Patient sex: F
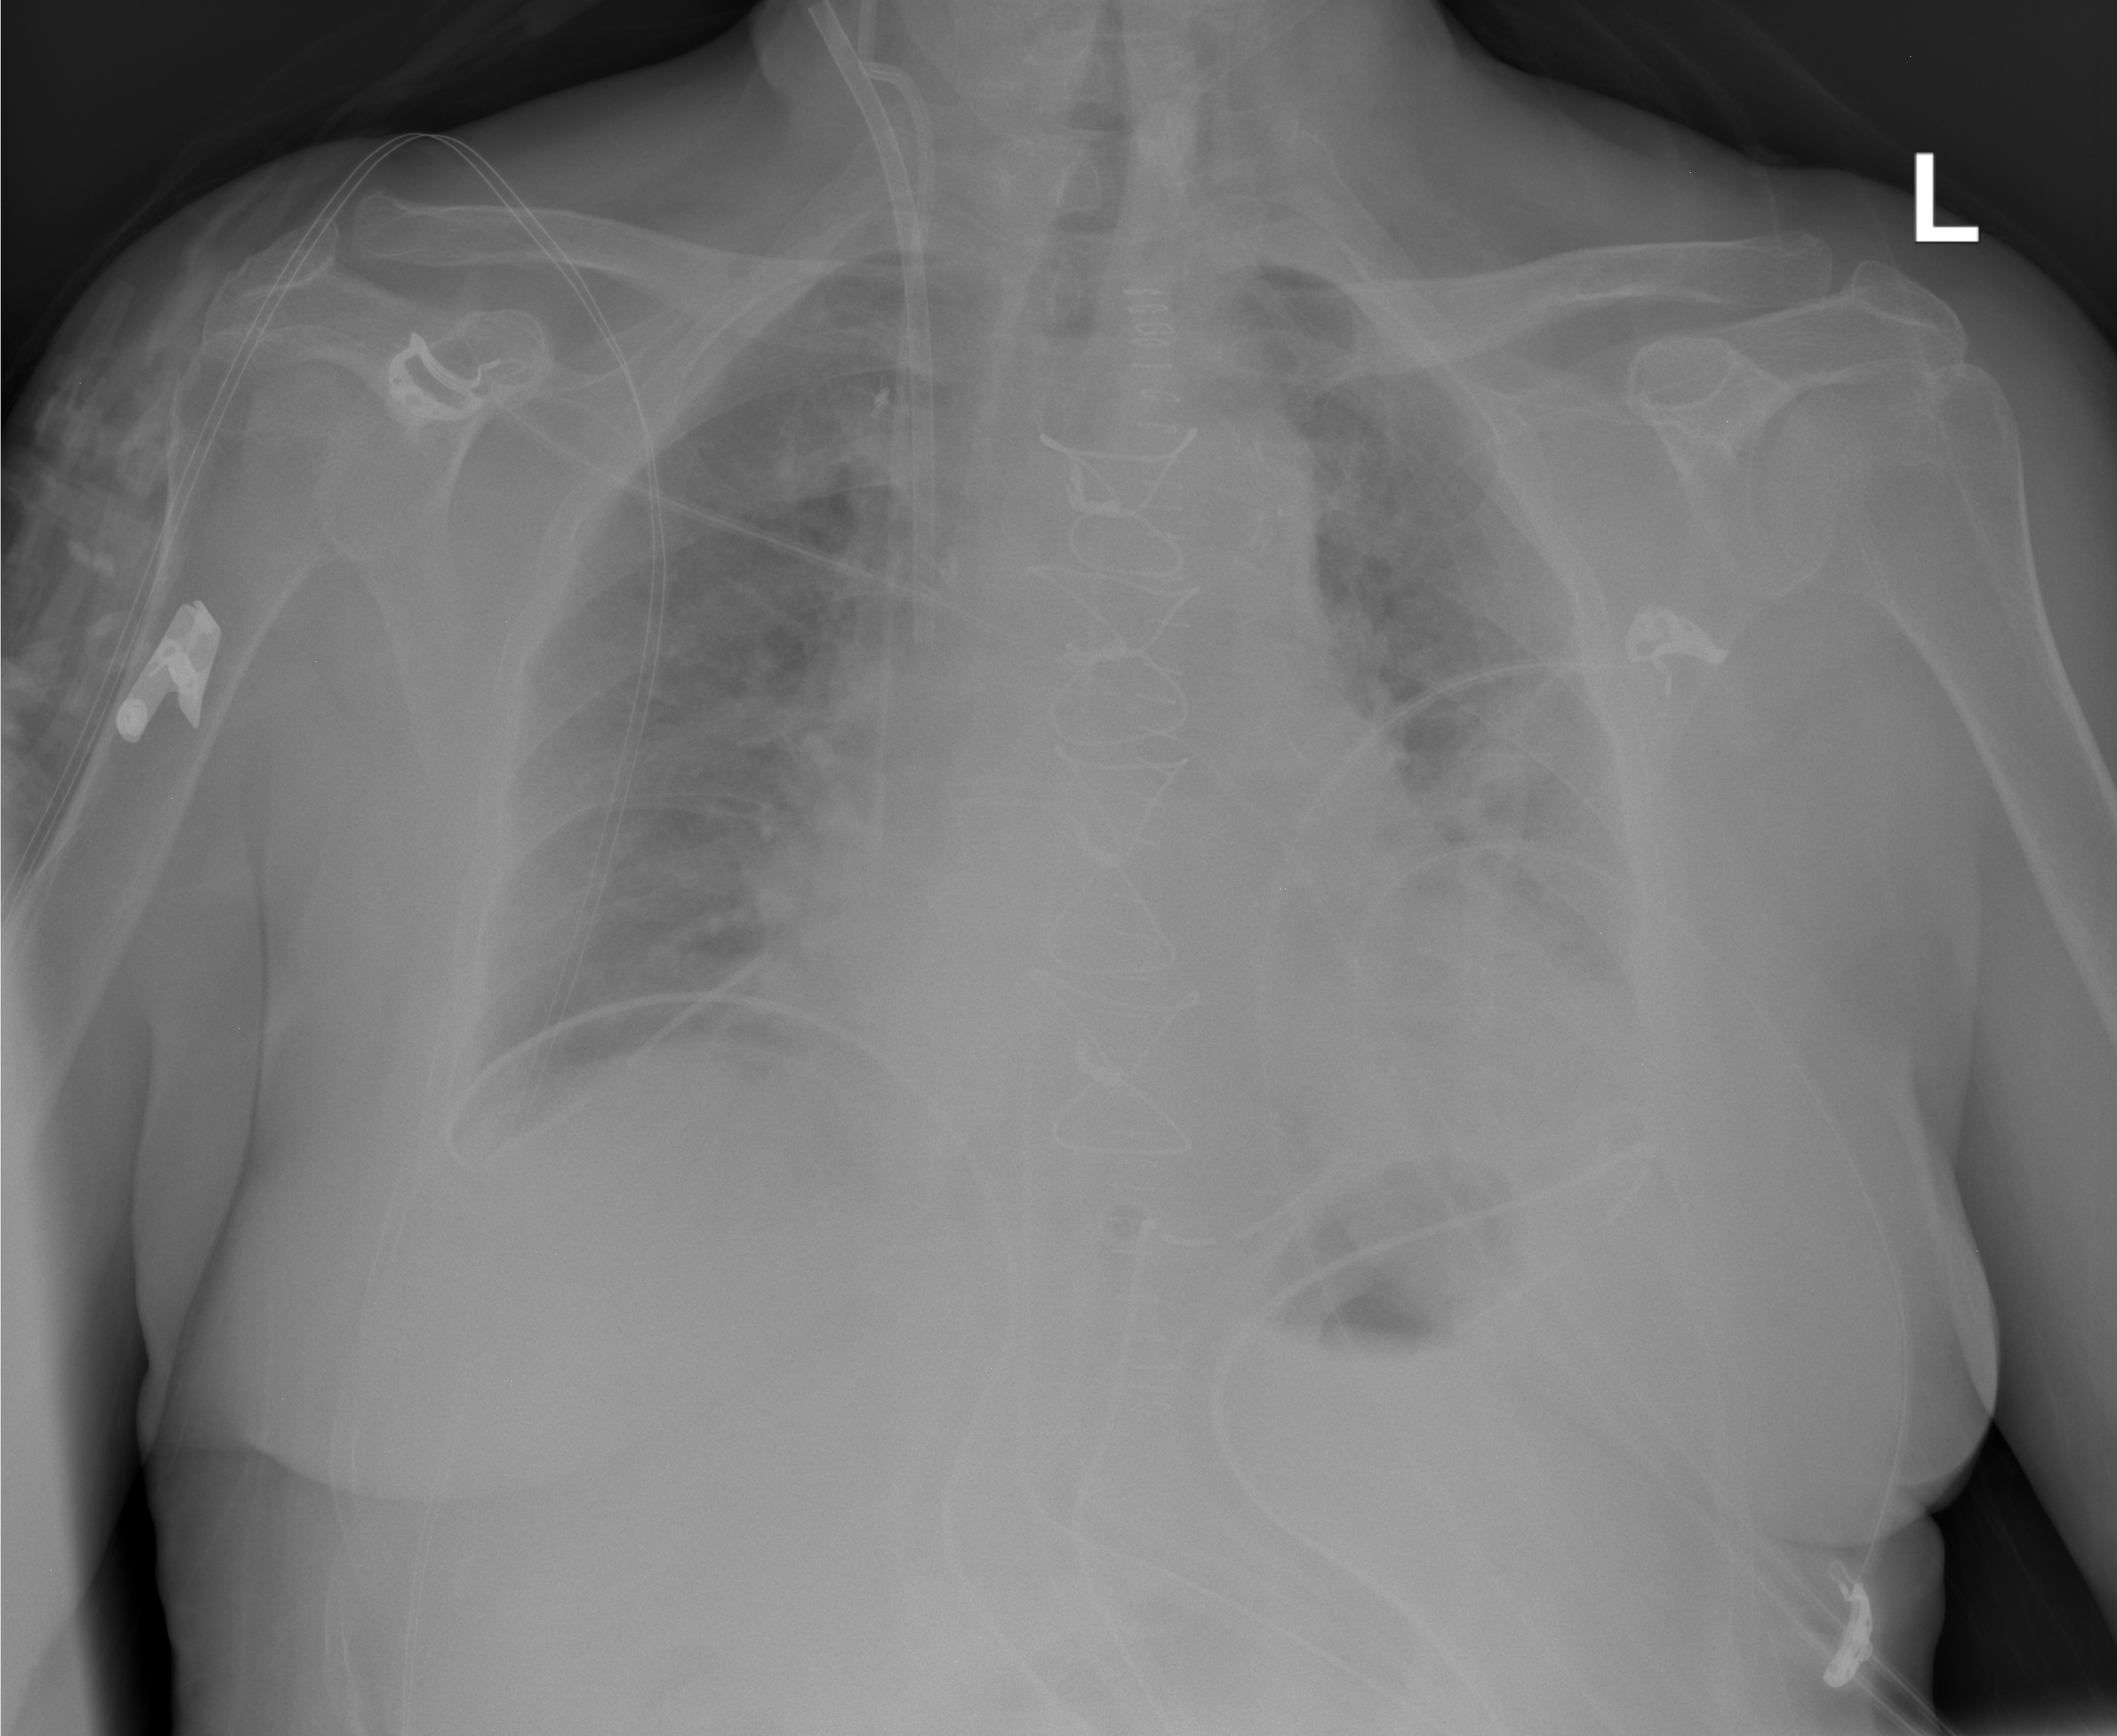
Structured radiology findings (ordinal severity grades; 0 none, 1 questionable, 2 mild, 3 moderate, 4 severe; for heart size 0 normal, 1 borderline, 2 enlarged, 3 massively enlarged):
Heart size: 2
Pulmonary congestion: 3
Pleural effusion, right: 1
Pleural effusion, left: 1
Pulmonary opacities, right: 0
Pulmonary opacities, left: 0
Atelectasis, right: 0
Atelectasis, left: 0